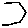
Label: hexagon